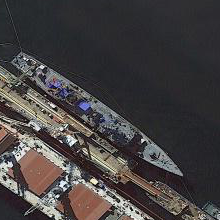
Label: cruiser